Question: How to align these 3 div with more margin?
i tried col-3, but still doesn't work for me, i want 1 div to be in left, 2nd in center, and 3rd in right. i tried using css for margin, but it's worse in responsive. do i need to do responsive part to?
Check this image, i want to make this..

'''
<!DOCTYPE html>
<html lang="en">
<head>
<meta charset="UTF-8">
<title>General Announcement</title>
</head>
<body>
<section class="activities">
<div class="container">
<div class="row">
<div class="col-md-12">
<h3 class="text-center text-primary text-uppercase font-weight-bold mb-4">Upcoming activities for october 2019</h3>
</div>
<div class="col-md-3 mb-sm-5">
<img src="images/img-5.jpg" class="img-fluid">
<span class="d-block text-uppercase font-weight-bold mt-3">October 20</span>
<h4 class="text-uppercase font-weight-bold">Run for charity</h4>
<a href="#" class="btn btn-default btn-primary">More info</a>
</div>
<div class="col-md-3 mb-sm-5">
<img src="images/img-6.jpg" class="img-fluid">
<span class="d-block text-uppercase font-weight-bold mt-3">October 11</span>
<h4 class="text-uppercase font-weight-bold">Book drive</h4>
<a href="#" class="btn btn-default btn-primary">More info</a>
</div>
<div class="col-md-3">
<img src="images/img-7.jpg" class="img-fluid">
<span class="d-block text-uppercase font-weight-bold mt-3">October 21</span>
<h4 class="text-uppercase font-weight-bold">Recycling initiative</h4>
<a href="#" class="btn btn-default btn-primary">More info</a>
</div>
</div>
</div>
</section>
</body>
</html>
'''
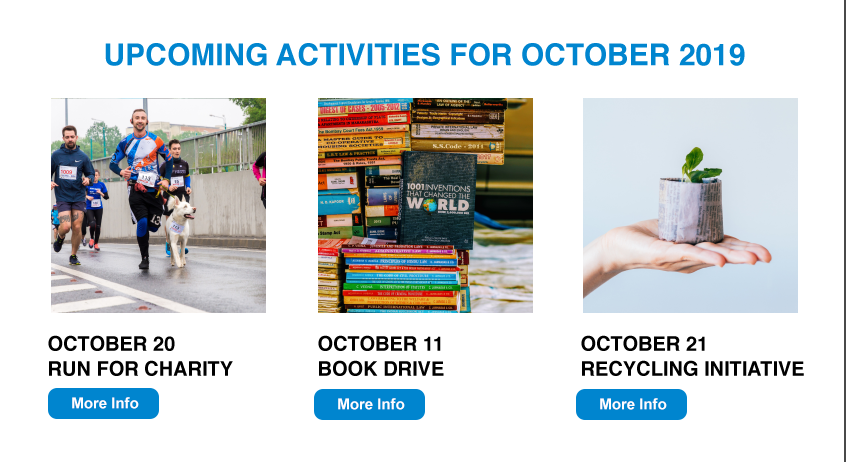
Answer: Move the col-12 header part outside of what is now your row and change row to be a flex column. BS4 supports flex and it's the best way to go for this use case.
Here's a <URL>
'''
<section class="activities">
<div class="container">
<div class="col-md-12">
<h3 class="text-center text-primary text-uppercase font-weight-bold mb-4">Upcoming activities for october 2019</h3>
</div>
<div class="d-flex justify-content-between">
<div class="col-md-3 mb-sm-5">
<img src="images/img-5.jpg" class="img-fluid">
<span class="d-block text-uppercase font-weight-bold mt-3">October 20</span>
<h4 class="text-uppercase font-weight-bold">Run for charity</h4>
<a href="#" class="btn btn-default btn-primary">More info</a>
</div>
<div class="col-md-3 mb-sm-5">
<img src="images/img-6.jpg" class="img-fluid">
<span class="d-block text-uppercase font-weight-bold mt-3">October 11</span>
<h4 class="text-uppercase font-weight-bold">Book drive</h4>
<a href="#" class="btn btn-default btn-primary">More info</a>
</div>
<div class="col-md-3">
<img src="images/img-7.jpg" class="img-fluid">
<span class="d-block text-uppercase font-weight-bold mt-3">October 21</span>
<h4 class="text-uppercase font-weight-bold">Recycling initiative</h4>
<a href="#" class="btn btn-default btn-primary">More info</a>
</div>
</div>
</div>
</section>
'''